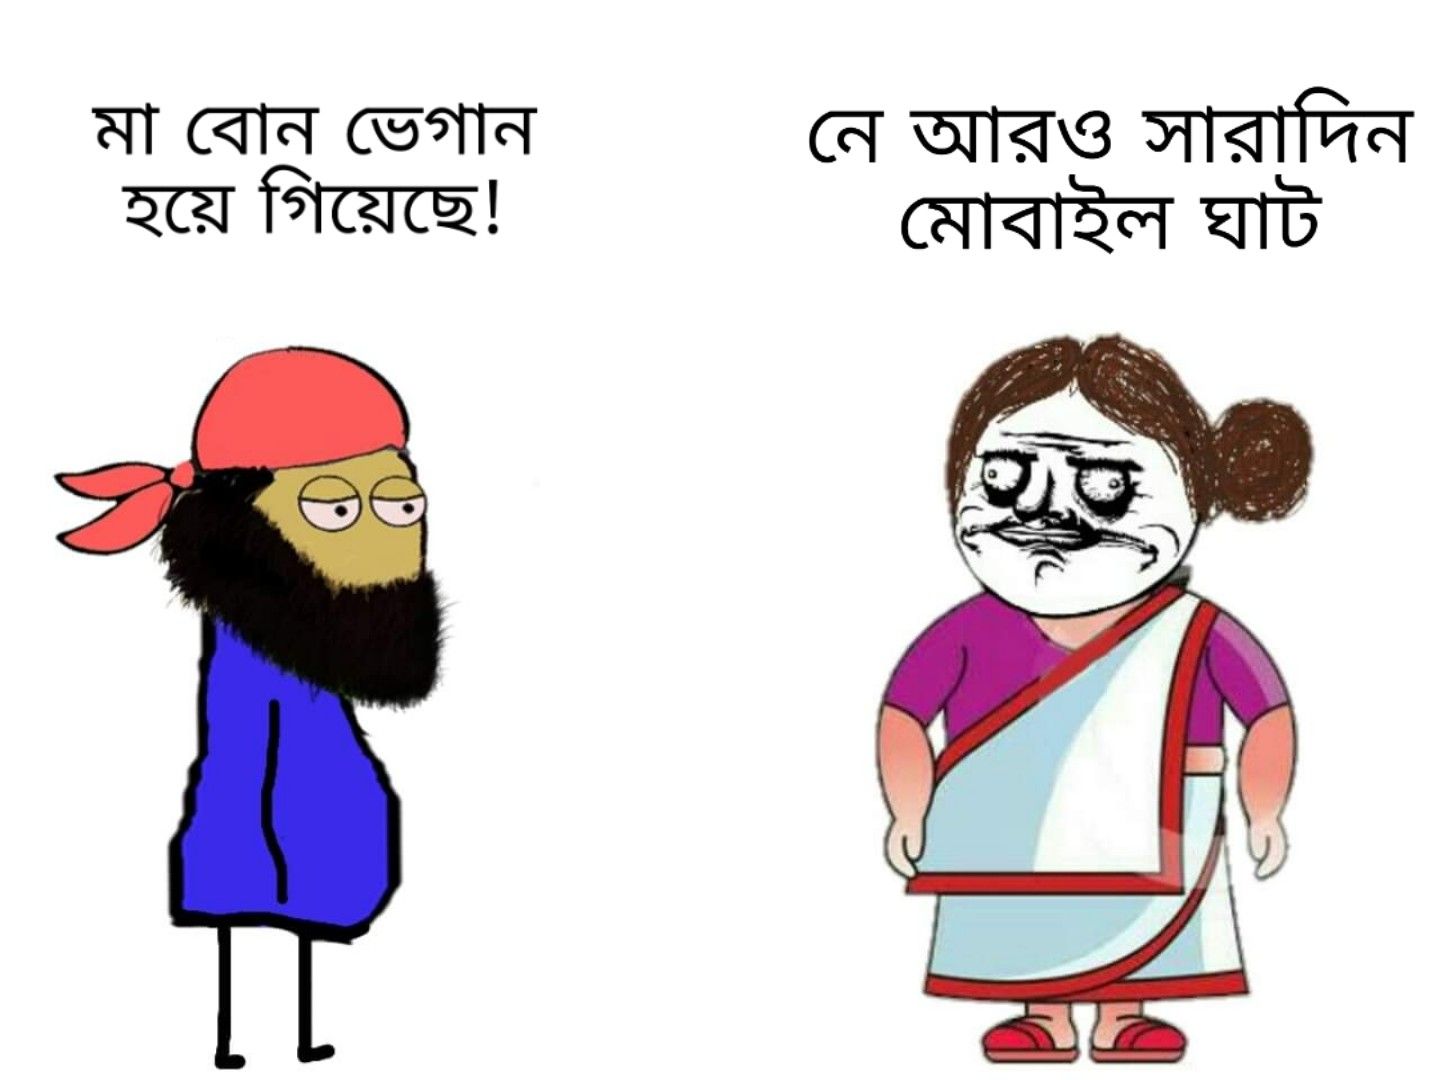
Caption: মা বোন ভেগান হয়ে গিয়েছে    নে আরও সারাদিন মোবাইল ঘাট
Label: non-hate